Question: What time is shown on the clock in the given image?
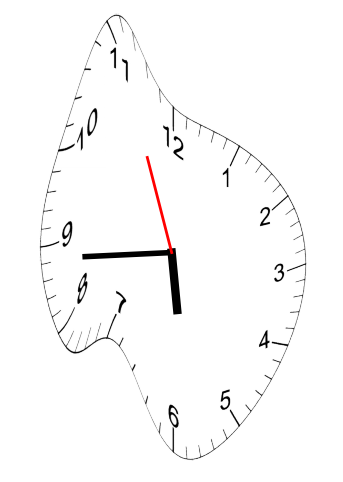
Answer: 05:43:56